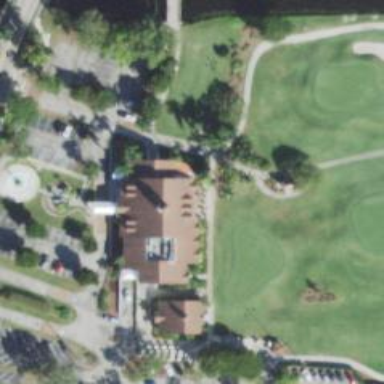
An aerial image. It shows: Path for golf carts.